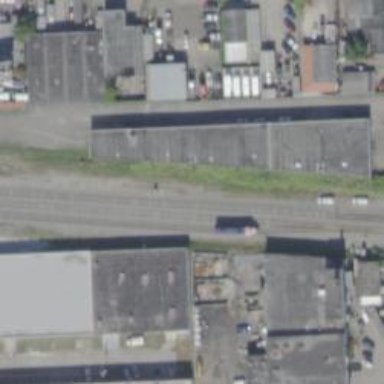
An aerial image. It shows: Railway siding with rails.